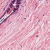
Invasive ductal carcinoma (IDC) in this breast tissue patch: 0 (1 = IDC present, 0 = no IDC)